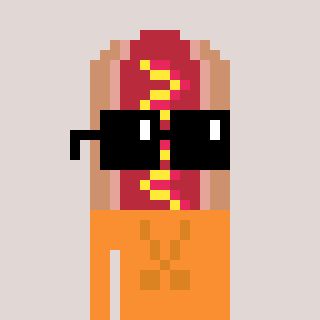
a pixel art character with square black sunglasses, a hotdog-shaped head and a orange-colored body on a warm background